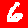
Digit: 6